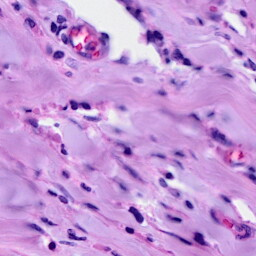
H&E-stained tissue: Breast